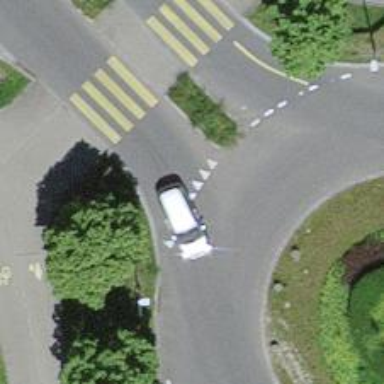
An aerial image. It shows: Road with "give way" sign.